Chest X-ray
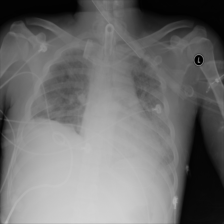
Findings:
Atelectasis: negative
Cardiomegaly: negative
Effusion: negative
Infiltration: positive
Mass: negative
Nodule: negative
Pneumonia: negative
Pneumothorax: negative
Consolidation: negative
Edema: positive
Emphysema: negative
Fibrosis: negative
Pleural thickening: negative
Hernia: negative